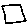
Label: square